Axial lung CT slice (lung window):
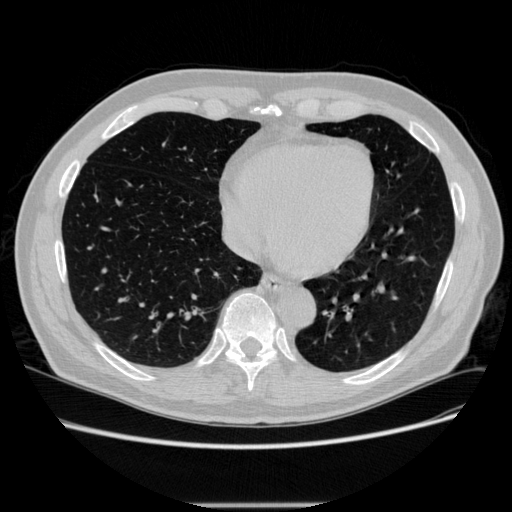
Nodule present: no